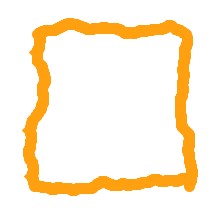
Shape: square